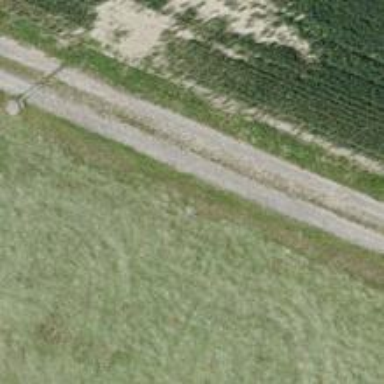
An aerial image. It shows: Dirt track road with grade3 tracktype.